Interaction volume radius: 5 \u00c5
Interaction volume height: 10 \u00c5
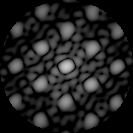
Disorder parameter: 0.2337